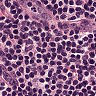
Metastatic tissue present: no